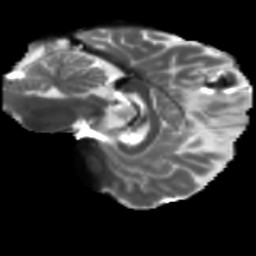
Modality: T2w
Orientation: sagittal
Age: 39
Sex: female
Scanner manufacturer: siemens
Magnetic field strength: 3 T
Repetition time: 5.25 s
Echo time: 0.08 s